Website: lowes
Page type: order-returns
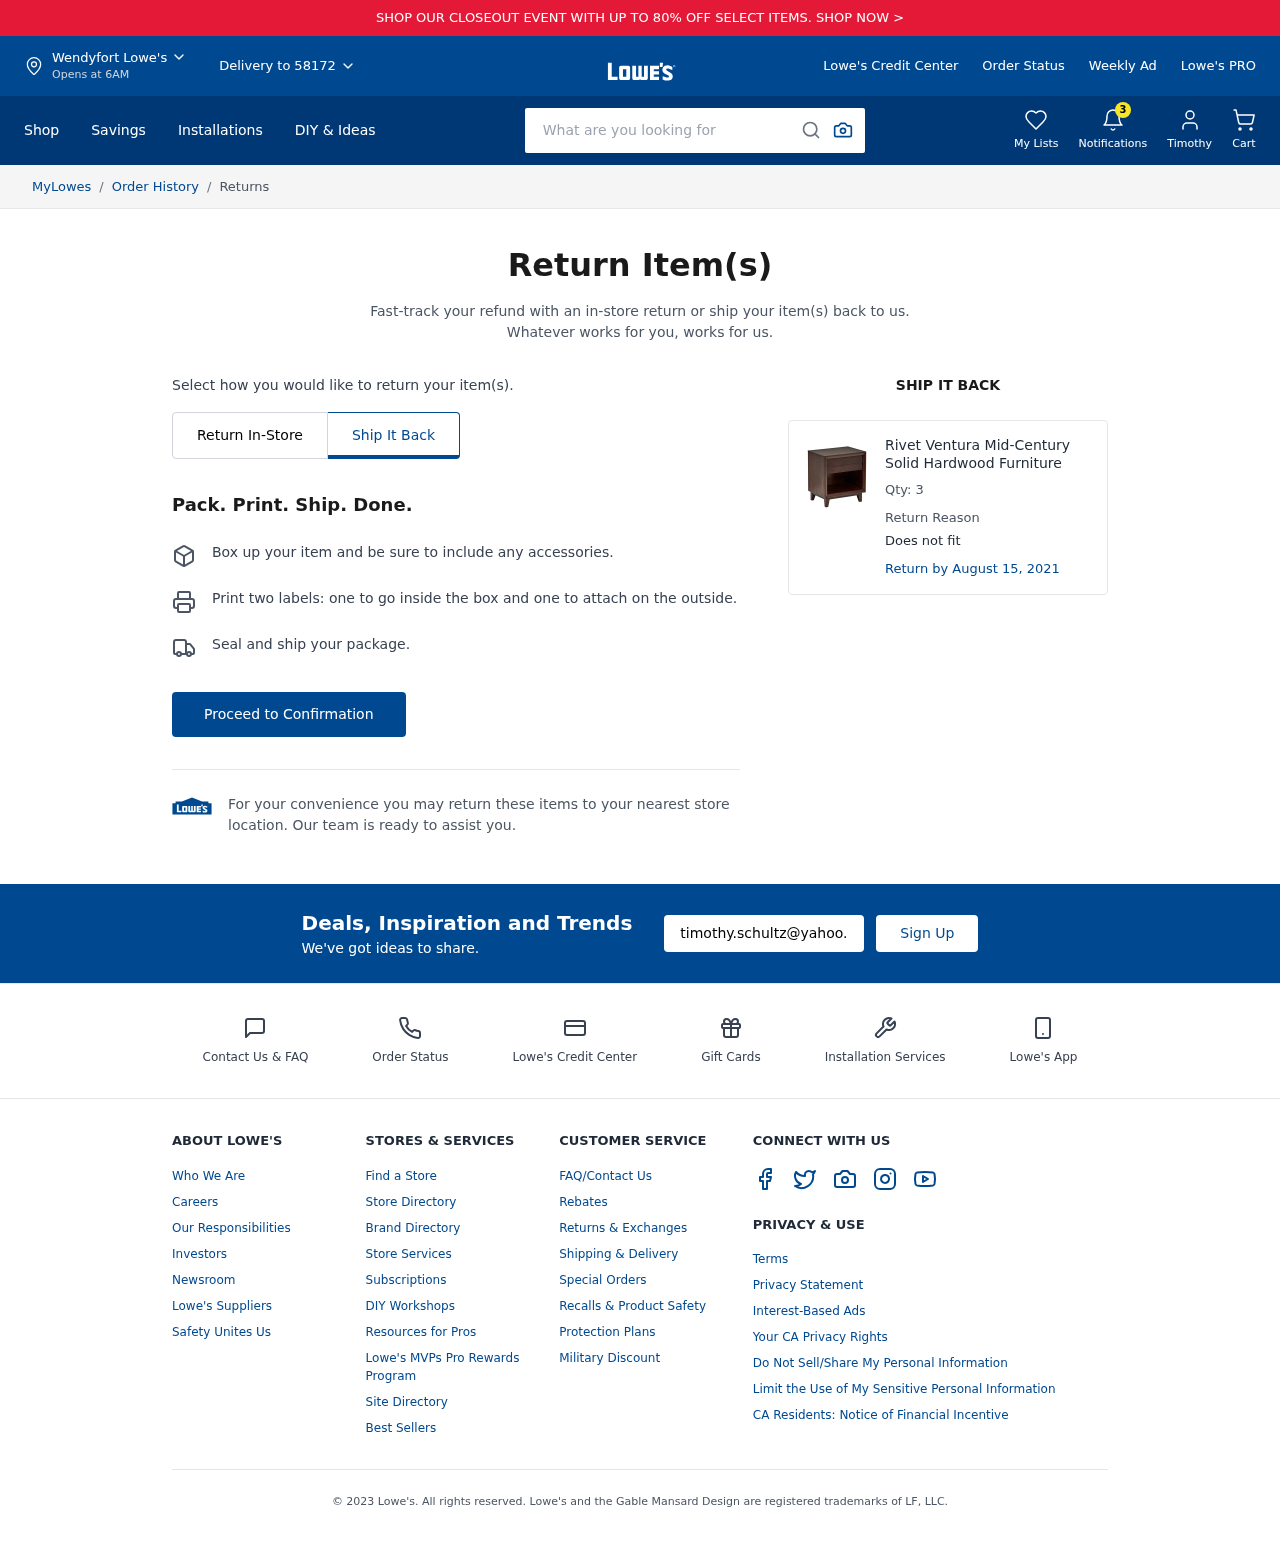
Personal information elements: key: PII_CITY
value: Wendyfort
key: PII_EMAIL
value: timothy.schultz@yahoo.com
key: PII_FIRSTNAME
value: Timothy
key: PII_POSTCODE
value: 58172
Product elements: key: PRODUCT1_NAME
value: Rivet Ventura Mid-Century Solid Hardwood Furniture
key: PRODUCT1_QUANTITY
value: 3
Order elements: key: ORDER_RETURN_BY_DATE
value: August 15, 2021
Search elements: key: HEADER_SEARCH
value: What are you looking for
Other elements: key: NOTIFICATION_COUNT
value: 3